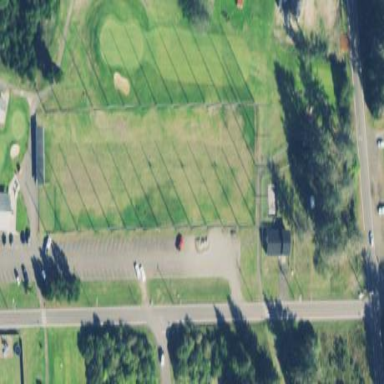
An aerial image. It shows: Grassy area designated as driving range for golf.